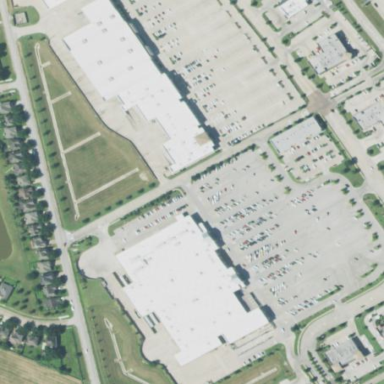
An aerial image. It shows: Commercial building.